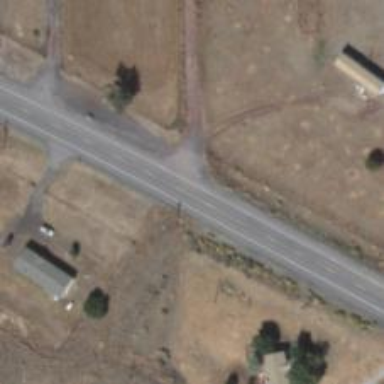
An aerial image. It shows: Abandoned road.